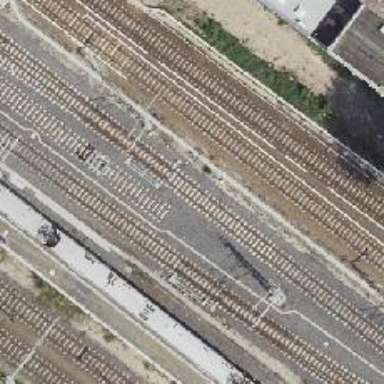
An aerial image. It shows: Railway signal.